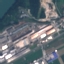
Land use / land cover class: Industrial